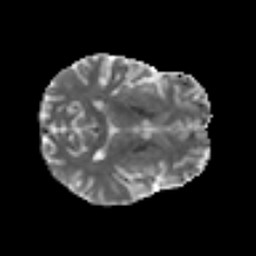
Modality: MD
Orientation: axial
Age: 34
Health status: ill
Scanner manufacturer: philips
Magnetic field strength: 3 T
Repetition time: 9 s
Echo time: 0.127 s